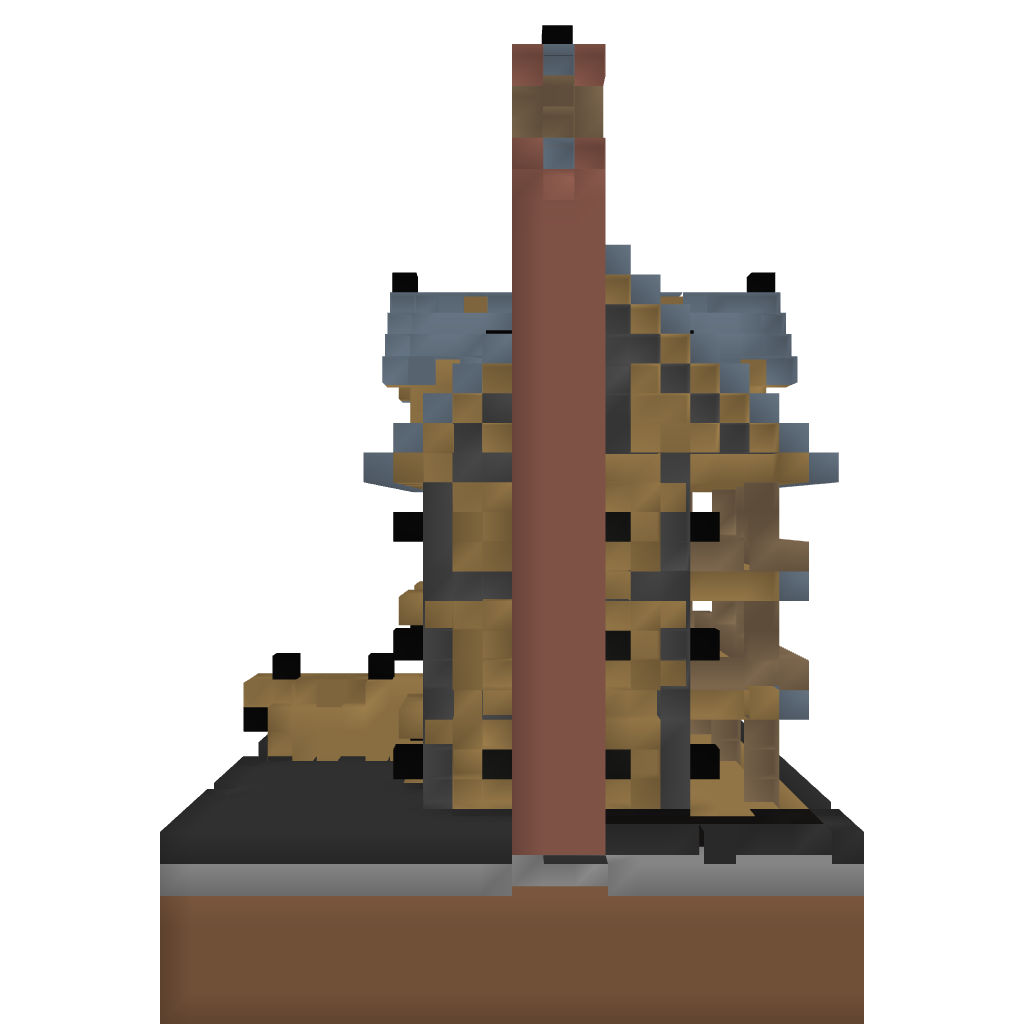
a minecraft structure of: Four Room Inn